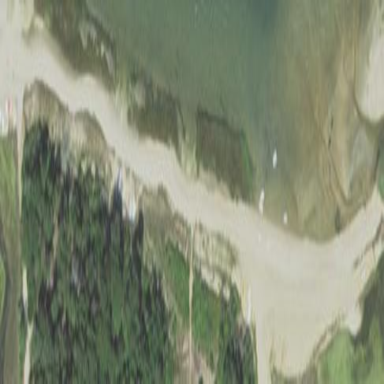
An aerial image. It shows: Beautiful beach with natural surroundings.